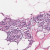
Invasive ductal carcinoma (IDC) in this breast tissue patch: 0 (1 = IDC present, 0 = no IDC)